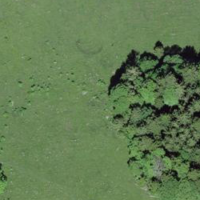
EUNIS habitat code: 24
Species observed at this site:
Silene dioica